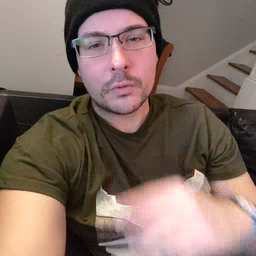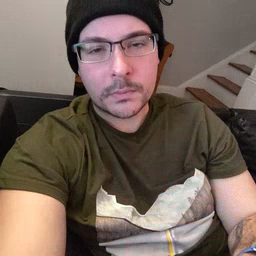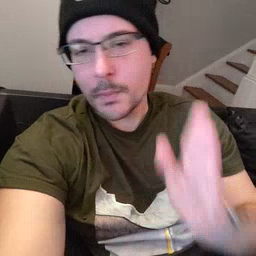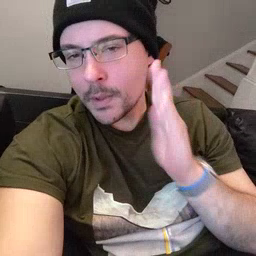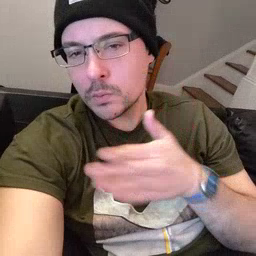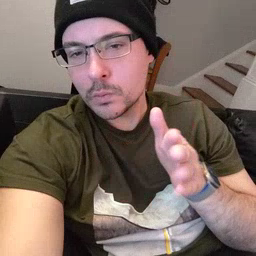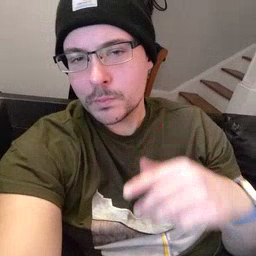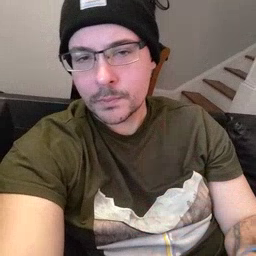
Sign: bedroom